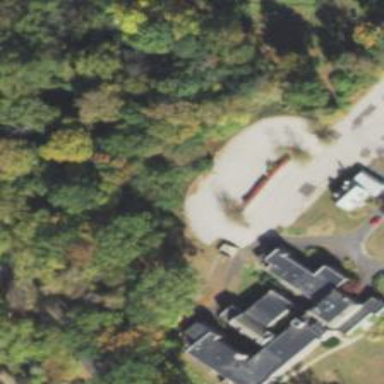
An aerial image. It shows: Parking area.